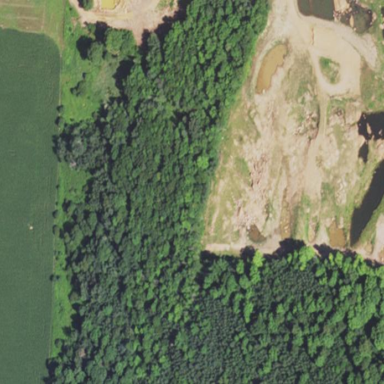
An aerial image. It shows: Quarry area.